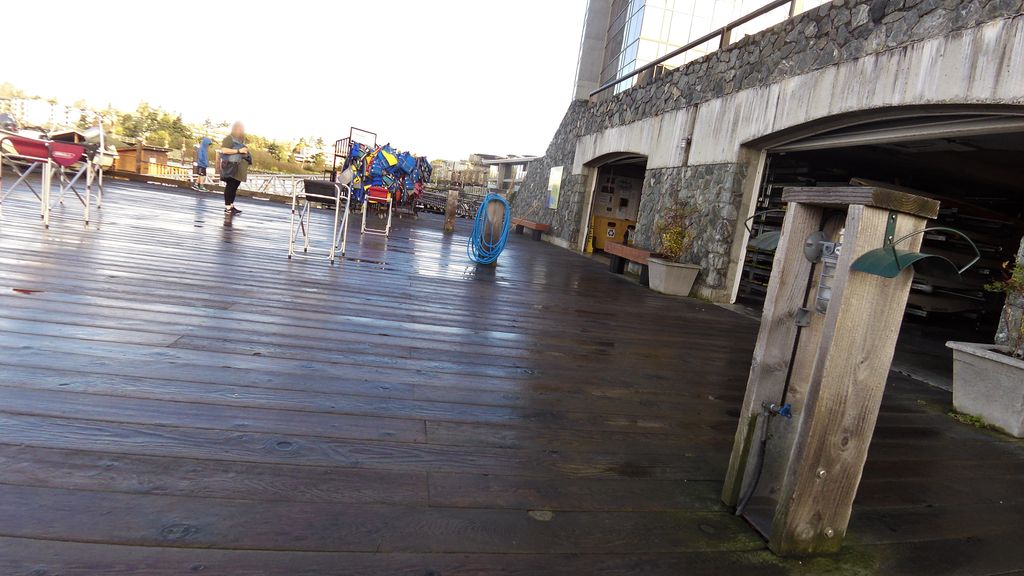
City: victoria